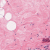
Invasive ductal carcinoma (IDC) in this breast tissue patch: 1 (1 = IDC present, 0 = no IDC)